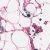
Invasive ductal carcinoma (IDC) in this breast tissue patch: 0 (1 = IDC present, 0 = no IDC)